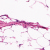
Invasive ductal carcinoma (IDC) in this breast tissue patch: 0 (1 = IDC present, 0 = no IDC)